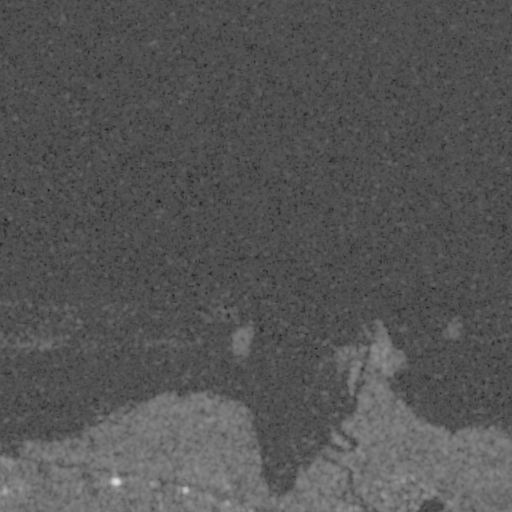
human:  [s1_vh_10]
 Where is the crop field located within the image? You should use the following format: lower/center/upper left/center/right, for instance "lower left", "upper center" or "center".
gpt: The crop field is located in the lower left of the image.
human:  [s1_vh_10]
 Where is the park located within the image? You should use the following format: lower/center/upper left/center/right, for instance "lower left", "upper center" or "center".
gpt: The park is located in the lower left of the image.
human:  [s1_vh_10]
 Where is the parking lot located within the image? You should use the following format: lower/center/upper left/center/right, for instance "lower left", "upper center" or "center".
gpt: The parking lot is located in the lower left of the image.
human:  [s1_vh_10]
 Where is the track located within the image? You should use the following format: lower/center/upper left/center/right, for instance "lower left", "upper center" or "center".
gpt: There is no track in the image.

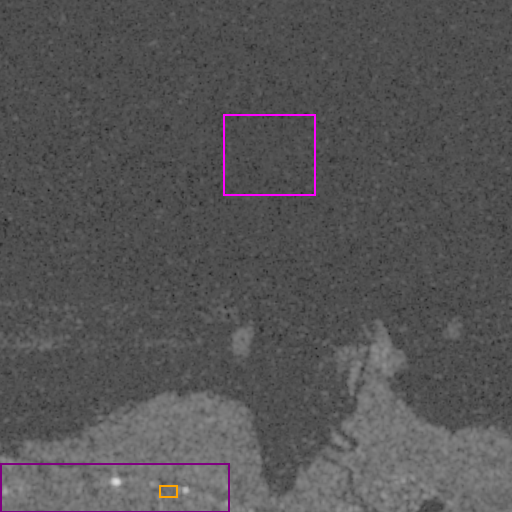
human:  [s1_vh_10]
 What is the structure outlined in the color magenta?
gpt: The structure outlined in magenta is an aquafarm.
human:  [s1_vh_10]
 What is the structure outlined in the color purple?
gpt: The structure outlined in purple is a crop field.
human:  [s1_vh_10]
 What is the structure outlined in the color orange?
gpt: The structure outlined in orange is a park.
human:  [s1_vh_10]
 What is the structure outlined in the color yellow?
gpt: There is no yellow outline.